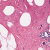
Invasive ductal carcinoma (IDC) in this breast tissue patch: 0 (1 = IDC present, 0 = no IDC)